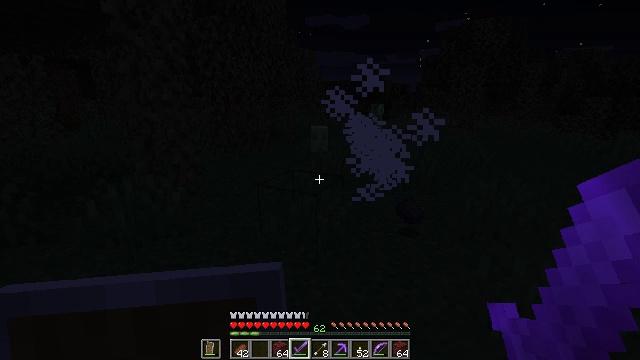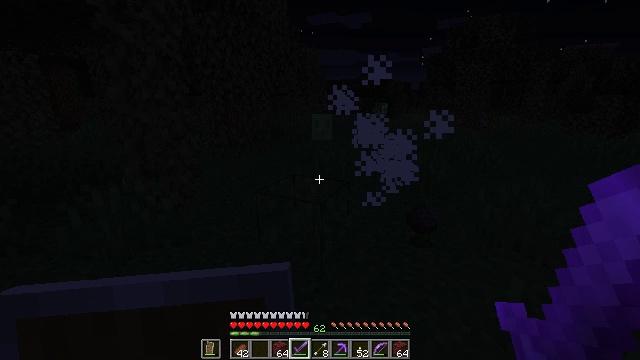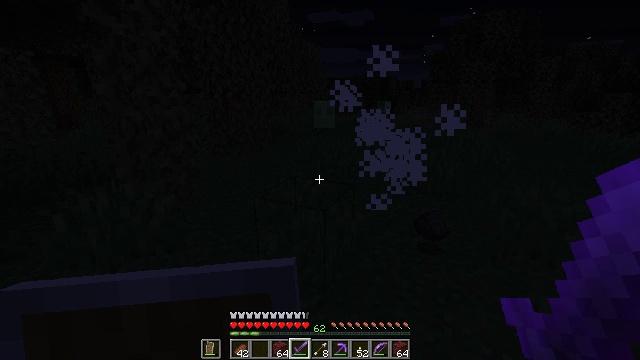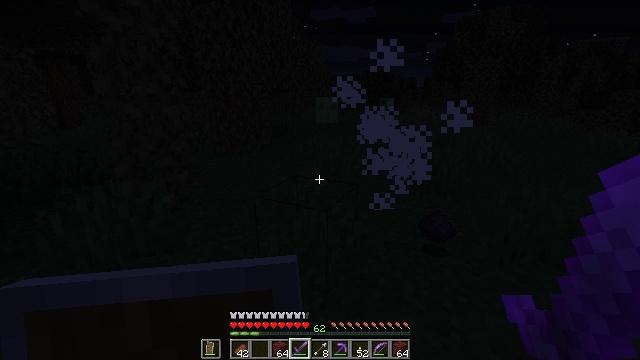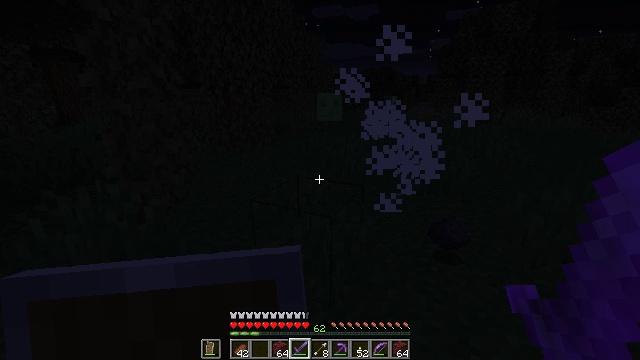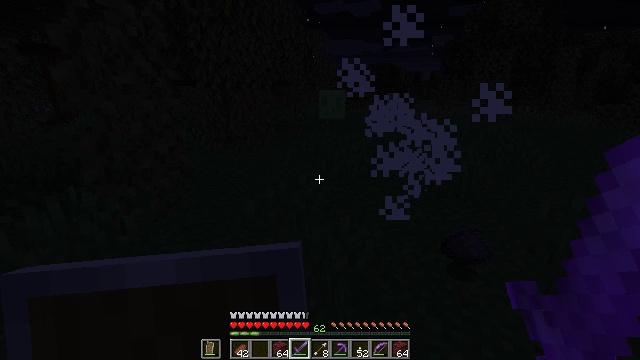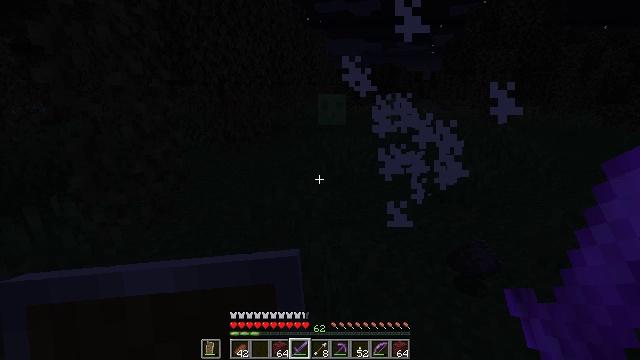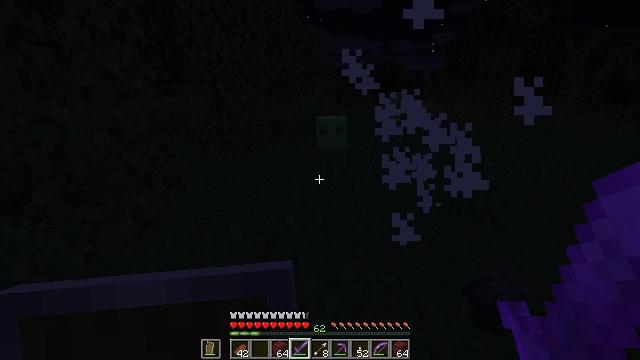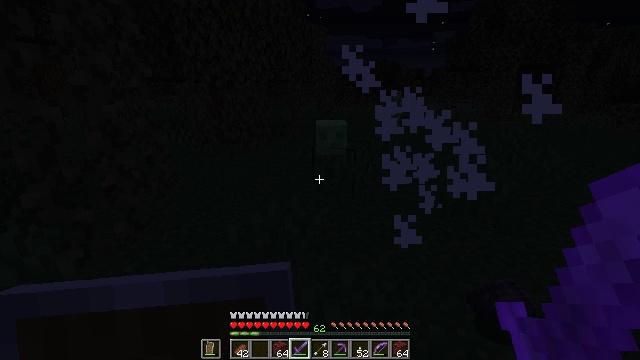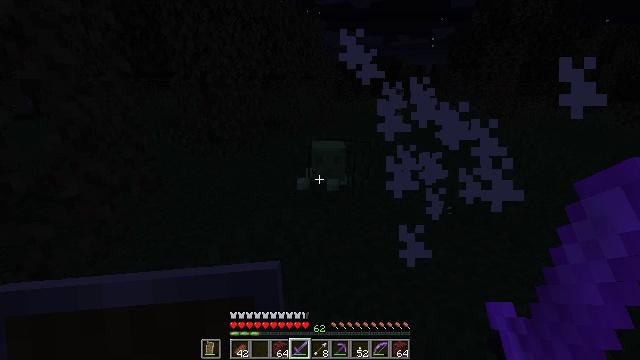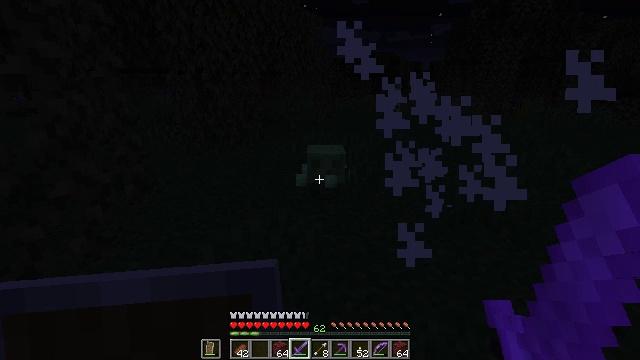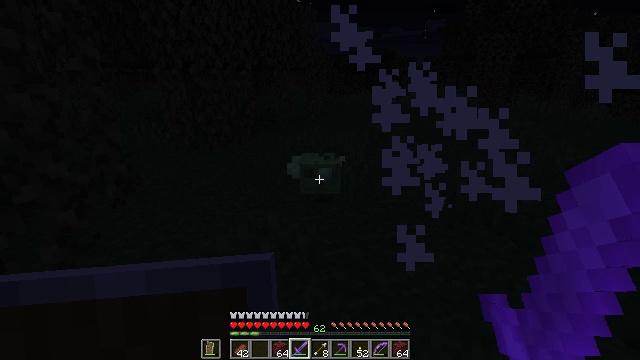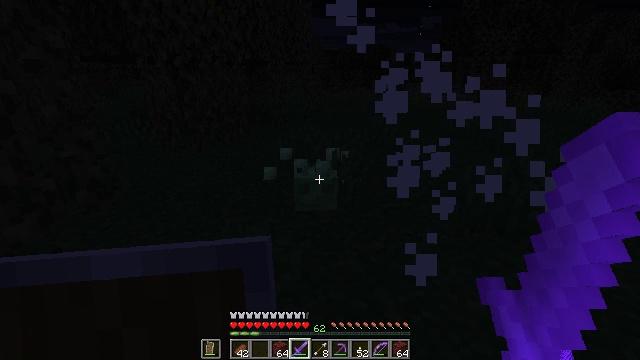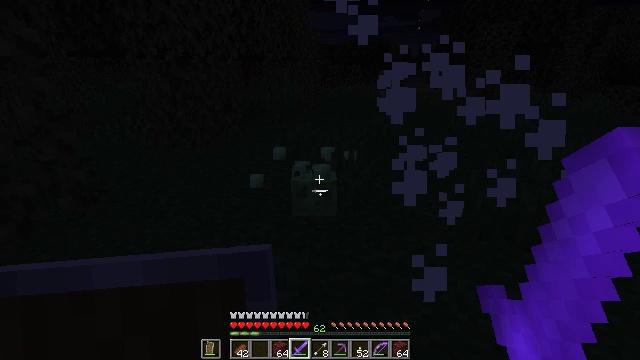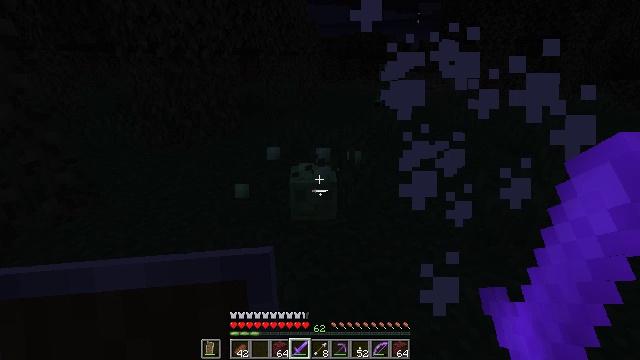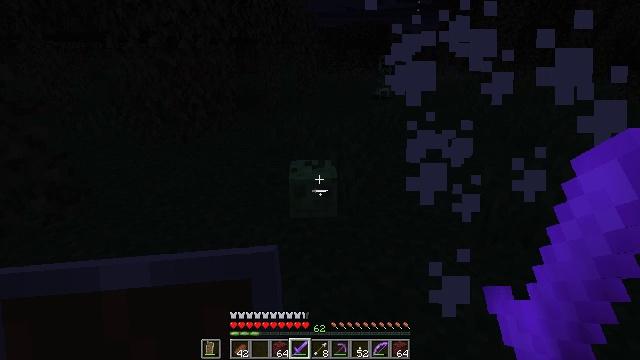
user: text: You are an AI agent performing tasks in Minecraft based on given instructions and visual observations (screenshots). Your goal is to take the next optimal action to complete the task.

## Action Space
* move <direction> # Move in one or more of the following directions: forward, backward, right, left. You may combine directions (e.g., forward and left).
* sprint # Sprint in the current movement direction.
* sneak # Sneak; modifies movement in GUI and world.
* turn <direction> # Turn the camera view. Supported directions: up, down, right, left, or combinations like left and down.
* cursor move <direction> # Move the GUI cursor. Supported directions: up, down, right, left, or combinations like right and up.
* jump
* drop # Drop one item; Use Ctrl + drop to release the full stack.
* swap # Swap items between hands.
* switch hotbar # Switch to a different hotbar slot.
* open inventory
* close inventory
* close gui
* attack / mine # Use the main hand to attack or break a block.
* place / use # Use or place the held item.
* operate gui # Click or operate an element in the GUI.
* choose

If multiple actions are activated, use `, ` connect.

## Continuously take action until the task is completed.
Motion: motion action
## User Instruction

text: Combat the slime.
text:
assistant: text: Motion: move forward
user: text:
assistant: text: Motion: move forward
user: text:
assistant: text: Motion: move forward
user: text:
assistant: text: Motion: move forward
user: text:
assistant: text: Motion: move forward
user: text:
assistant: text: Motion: move forward
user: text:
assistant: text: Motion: move forward
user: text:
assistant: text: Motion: move forward
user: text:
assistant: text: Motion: move forward
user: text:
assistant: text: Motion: move forward
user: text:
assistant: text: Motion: move forward, turn right
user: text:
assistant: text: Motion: move forward
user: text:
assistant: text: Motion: move forward
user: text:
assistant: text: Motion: turn down
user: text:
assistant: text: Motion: turn down
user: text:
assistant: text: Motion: no_op
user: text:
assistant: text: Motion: no_op
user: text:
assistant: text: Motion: no_op
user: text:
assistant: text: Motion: attack / mine
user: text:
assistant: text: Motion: attack / mine
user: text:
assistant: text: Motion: attack / mine
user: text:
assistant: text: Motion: attack / mine
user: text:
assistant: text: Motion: no_op
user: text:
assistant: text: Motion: no_op